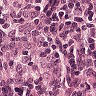
Metastatic tissue present: no